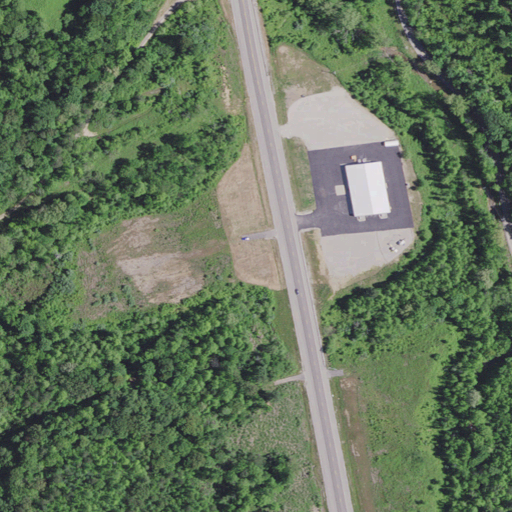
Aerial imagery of valley in Kentucky named Staniford Hollow containing deciduous forest, shrub, open development, grassland, medium intensity development, barren land, pasture, and low intensity development